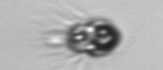
Label: Mesodinium